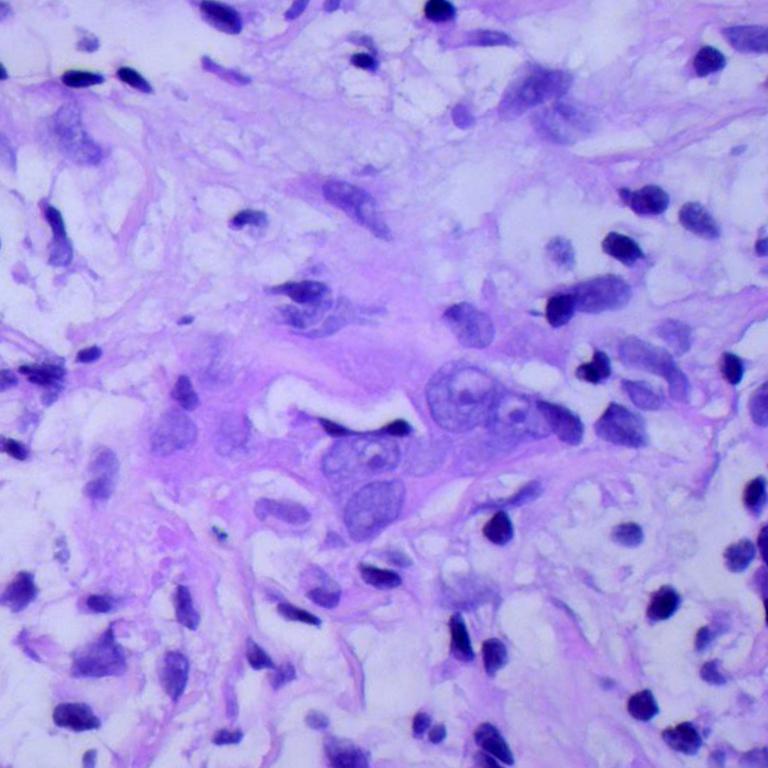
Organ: lung
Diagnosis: adenocarcinomas